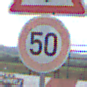
Verkehrszeichen: Geschwindigkeit50
Zusatzzeichen oben: SchneeOderEisglaette
Umgebung: Outdoor, RoadRail
Tageszeit: MorningAfternoon
Wetter: PartlyCloudy
Licht: Natural
Jahreszeit: NotSpecified
Kontrast: LowContrast